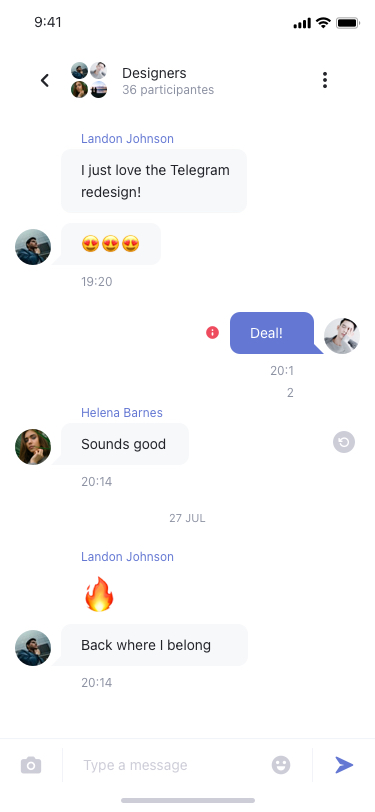
Text in this UI design:
36 participantes
Designers
Back where I belong
🔥
Landon Johnson
20:14
27 JUL
Sounds good
Helena Barnes
20:14
Deal!
20:12
I just love the Telegram redesign!
Landon Johnson
😍😍😍
19:20
Type a message